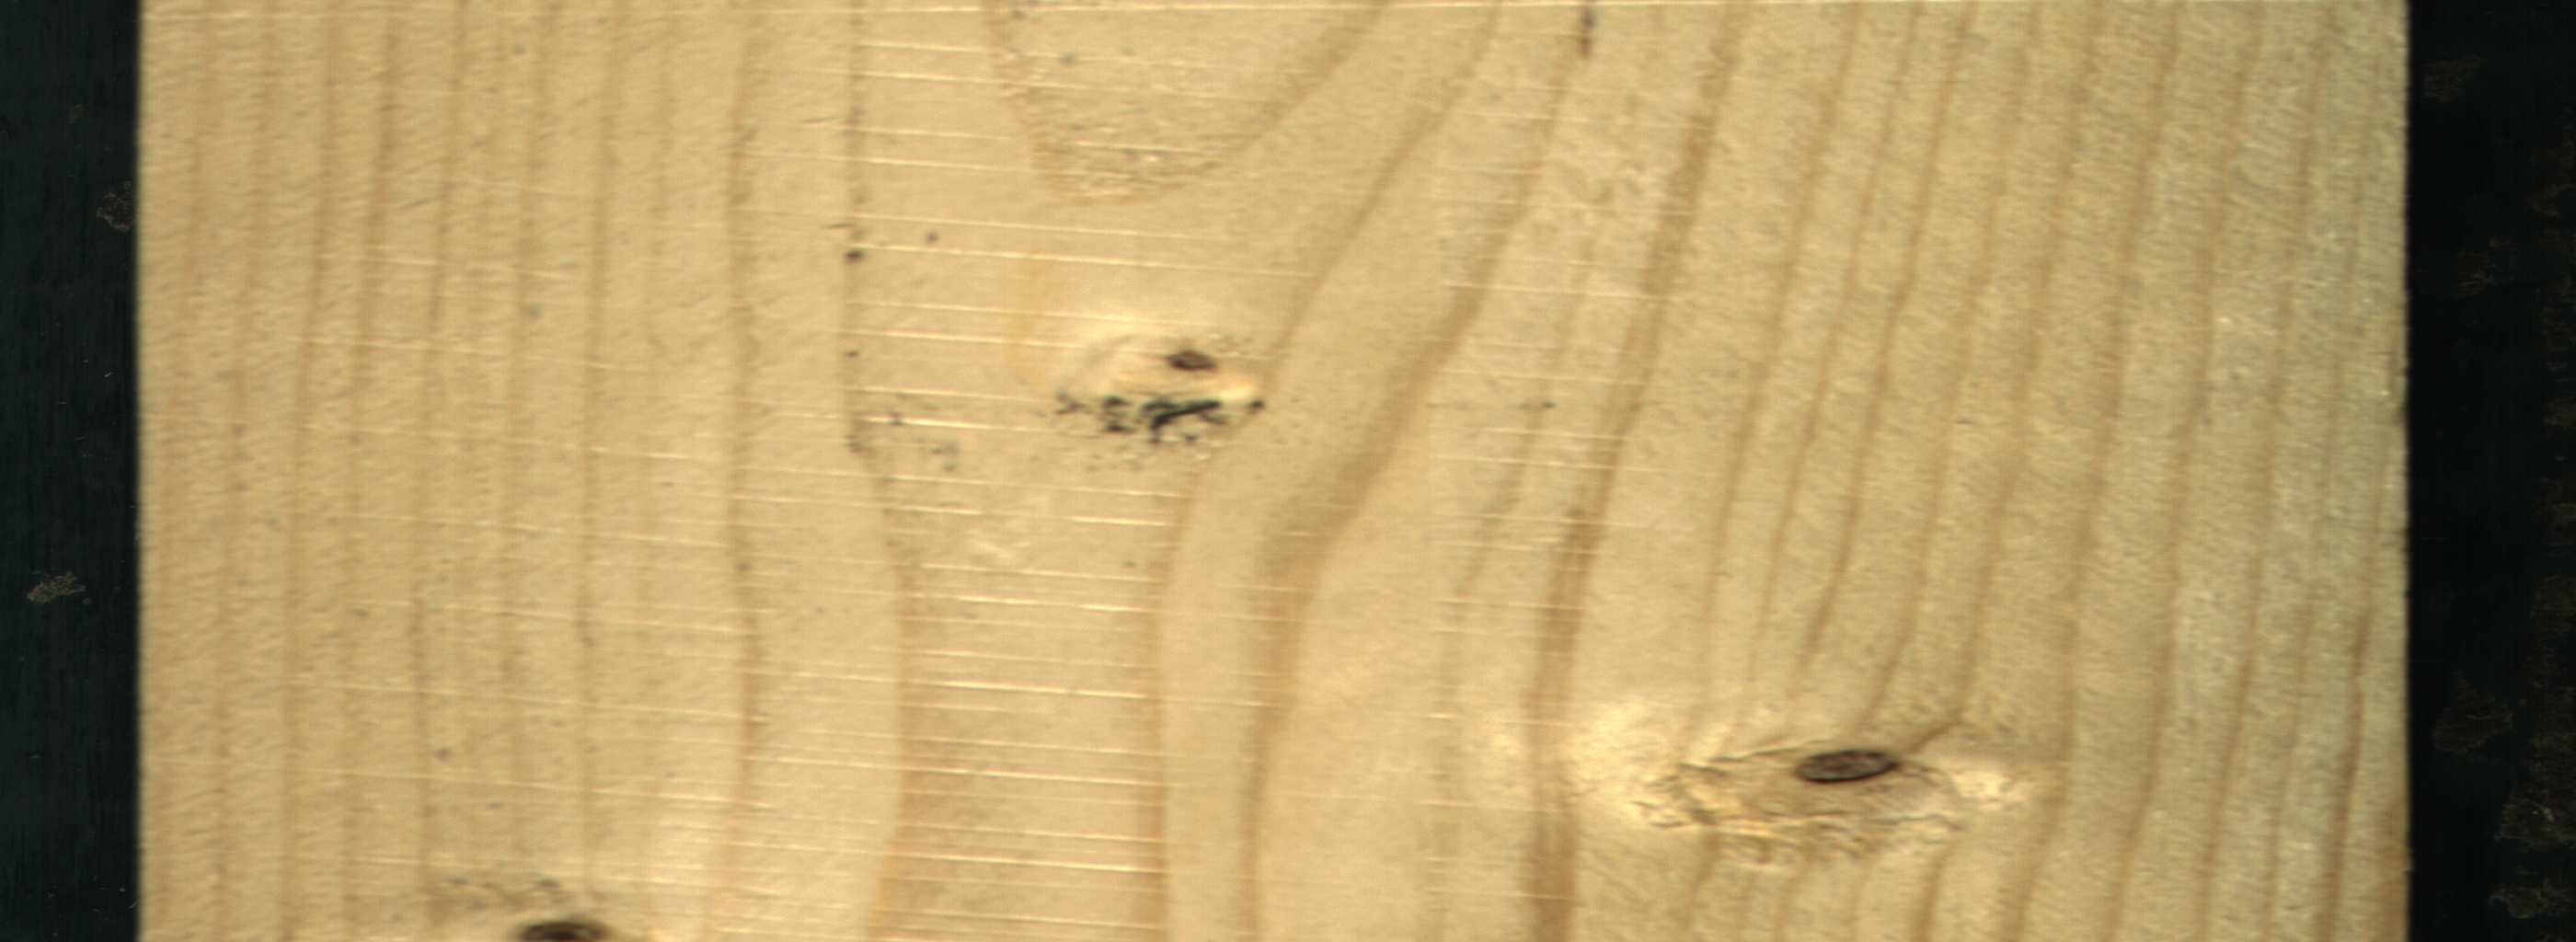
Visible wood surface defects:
Dead_Knot
Dead_Knot
Live_Knot